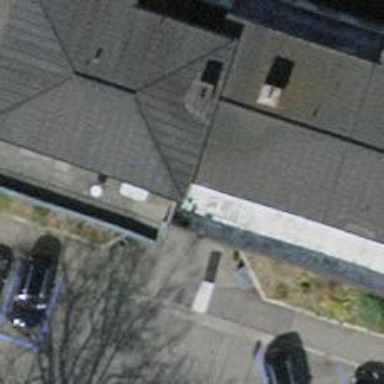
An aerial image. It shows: Parking entrance.